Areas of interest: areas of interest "Riverfront Fishing Village"
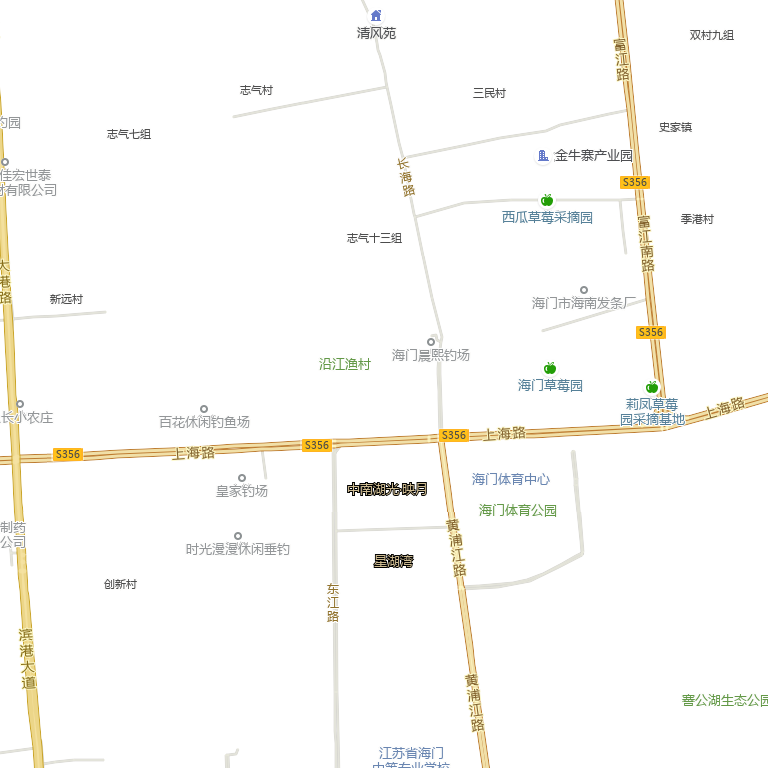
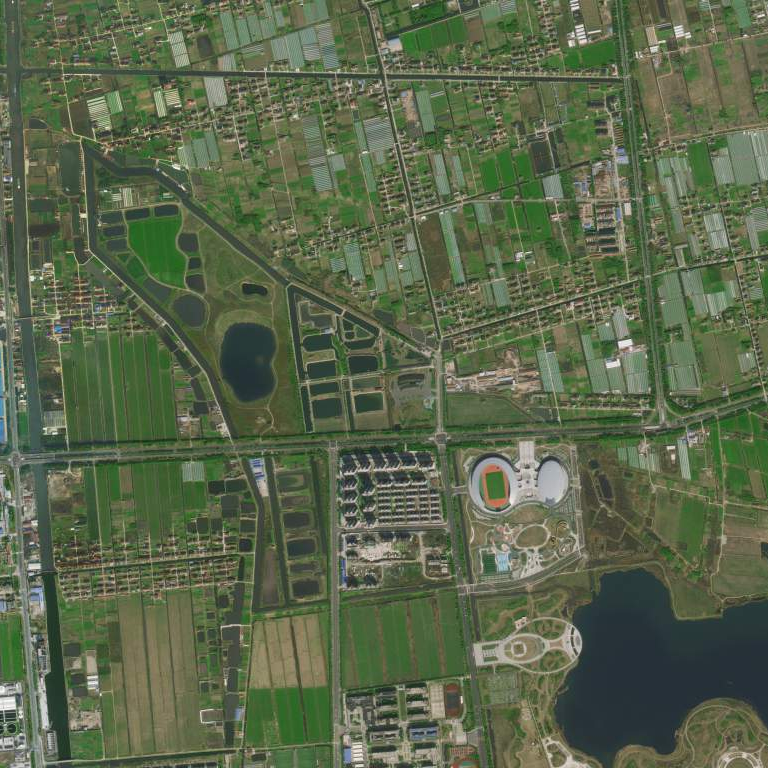